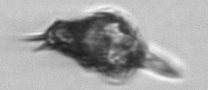
Label: Amylax